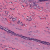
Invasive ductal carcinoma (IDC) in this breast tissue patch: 0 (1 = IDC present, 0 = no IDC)